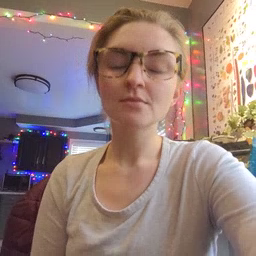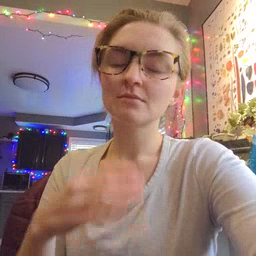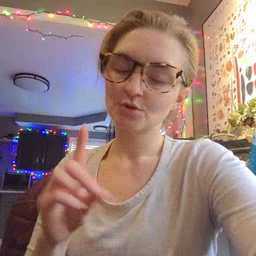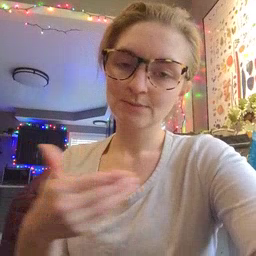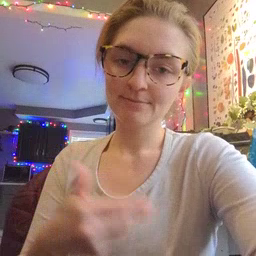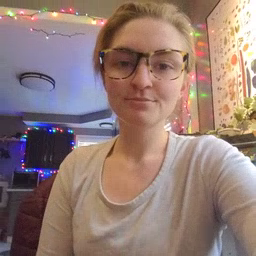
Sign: puppy